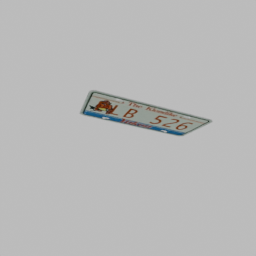
Label: mechanical